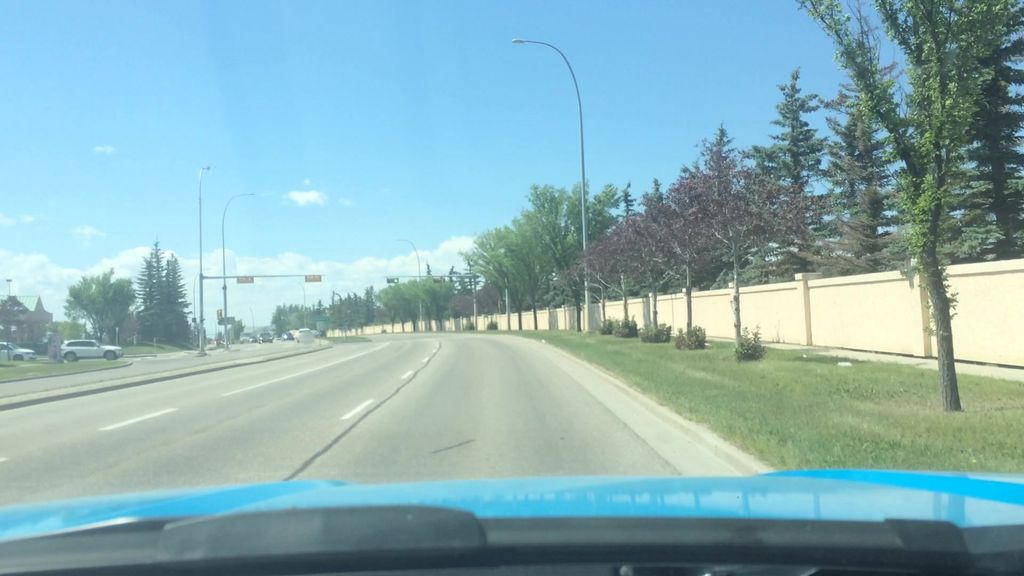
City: calgary